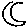
Label: moon